Question: I am making a chat window in which I want to add a horizontal separator when ever a new date appears in a specific column of list binded as an item source of datagrid. Is it possible?.If it is then how?
any help will be appreciated.
Here is what I want to do:

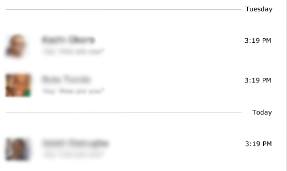
Answer: Just checked it, yes you can go with grouping:
a) add a new property to the object which represent message. This property will return a string value depending on the date (something like 'DayOfWeek.ToString();')
b) group your collection be this new property (using '<CollectionViewSource>')
c) Set a style for a group, roughly like this (you'll need to add a canvas or something with a line and probably bind DockPanel's width to it's parent width):
'''
<DataGrid.GroupStyle>
<GroupStyle>
<GroupStyle.ContainerStyle>
<Style TargetType="{x:Type GroupItem}">
<Setter Property="Margin" Value="0,0,0,5"/>
<Setter Property="Template">
<Setter.Value>
<ControlTemplate TargetType="{x:Type GroupItem}">
<StackPanel>
<DockPanel LastChildFill="True">
<TextBlock Text="{Binding Path=Name}" DockPanel.Dock="Right"/>
<!-- here comes the line -->
</DockPanel>
<ListBox>
<ListBox.Items>
<ItemsPresenter />
</ListBox.Items>
</ListBox>
</StackPanel>
</ControlTemplate>
</Setter.Value>
</Setter>
</Style>
</GroupStyle.ContainerStyle>
</GroupStyle>
</DataGrid.GroupStyle>
'''
P.S. It won't work of course if you want to group messages older than a week with the same pattern. In this case you can try to group by two properties. I'd put everything in "older" though.